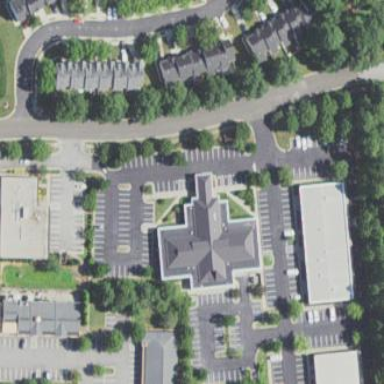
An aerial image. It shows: Building.